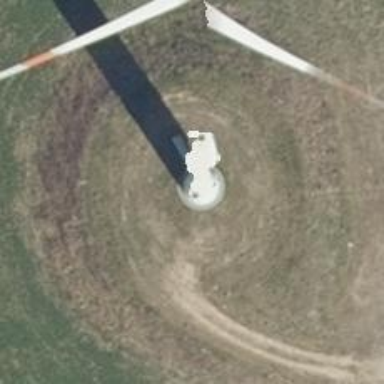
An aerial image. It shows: Wind generator powered by Vestas horizontal axis wind turbine.